Question: i am trying to fetch all uid from database and put in a loop to compare all uid Reservations with the reservations that i am making. the point is to compare all time and parking with the new one i am booking so there will no be conflict in reservation.
the firebase strcuture:

the code
'''
public class MainActivity5 extends AppCompatActivity {
private Button btnMove;
Button b;
RadioGroup radioGroup;
RadioButton selectedRadioButton;
FirebaseDatabase rootnode, rootnode2;
DatabaseReference reference, reference2;
ReservationClass reservationClass;
String str, TimeGroup;
FirebaseAuth auth;
String currentuser = FirebaseAuth.getInstance().getCurrentUser().getUid();
String allUsers = (String) FirebaseAuth.getInstance().getUid();
@Override
protected void onCreate(Bundle savedInstanceState) {
super.onCreate(savedInstanceState);
setContentView(R.layout.activity_main5);
btnMove = findViewById(R.id.ConfirmBooking);
radioGroup = (RadioGroup) findViewById(R.id.ParkingSpace);
TimeGroup = getIntent().getExtras().getString("Selected Time : ");
btnMove.setOnClickListener(new View.OnClickListener() {
@Override
public void onClick(View v) {
// moveToActivity6();
selectedRadioButton = (RadioButton) findViewById(radioGroup.getCheckedRadioButtonId());
//get RadioButton text
String parkingSpace = selectedRadioButton.getText().toString();
final String time3 = TimeGroup;
final String parking = parkingSpace;
String id = FirebaseAuth.getInstance().getCurrentUser().getUid();
/*Intent i = new Intent(MainActivity5.this, MainActivity6.class);
i.putExtra("Selected Parking space is: ", parkingSpace);
startActivity(i);*/
reference2 = FirebaseDatabase.getInstance().getReference("Reservation").child(id);
reference2.addListenerForSingleValueEvent(new ValueEventListener() {
@Override
public void onDataChange(@NonNull DataSnapshot snapshot) {
if (!snapshot.exists()) {
rootnode = FirebaseDatabase.getInstance();
reference = rootnode.getReference("Reservation");
ReservationClass reservationClass = new ReservationClass(time3, parking);
reference.child(currentuser).setValue(reservationClass);
Toast.makeText(MainActivity5.this, "Booking successful", Toast.LENGTH_SHORT).show();
Intent intent = new Intent(MainActivity5.this, MainActivity6.class);
startActivity(intent);
}
}
@Override
public void onCancelled(@NonNull DatabaseError error) {
}
});
/* final FirebaseDatabase database = FirebaseDatabase.getInstance();
final DatabaseReference myRef = database.getReference("Reservation");
myRef.addValueEventListener(new ValueEventListener() {
@Override
public void onDataChange(@NonNull DataSnapshot snapshot) {
if (snapshot.getValue() != null) {
for (DataSnapshot ds : snapshot.getChildren()) {
String uid = "" + snapshot.getValue();
String allUsers = uid;
}
}
}
@Override
public void onCancelled(@NonNull DatabaseError error) {
}
});*/
Query query = FirebaseDatabase.getInstance().getReference("Reservation").child(allUsers);
query.addListenerForSingleValueEvent(new ValueEventListener() {
@Override
public void onDataChange(@NonNull DataSnapshot snapshot) {
selectedRadioButton = (RadioButton) findViewById(radioGroup.getCheckedRadioButtonId());
final String parkingSpace = selectedRadioButton.getText().toString();
final String time1 = TimeGroup;
final String parking = parkingSpace;
final String id = FirebaseAuth.getInstance().getCurrentUser().getUid();
for (DataSnapshot snapShot : snapshot.getChildren()) {
//Toast.makeText(MainActivity5.this, time1, Toast.LENGTH_SHORT).show();
String type = snapshot.child("time").getValue().toString();
String type2 = snapshot.child("parking").getValue().toString();
if (type.equals(time1) && type2.equals(parking)) {
Toast.makeText(MainActivity5.this, allUsers, Toast.LENGTH_SHORT).show();
}
if (!type.equals(time1) || !type2.equals(parking)) {
Toast.makeText(MainActivity5.this, type, Toast.LENGTH_SHORT).show();
Toast.makeText(MainActivity5.this, type2, Toast.LENGTH_SHORT).show();
rootnode = FirebaseDatabase.getInstance();
reference = rootnode.getReference("Reservation");
ReservationClass reservationClass = new ReservationClass(time1, parking);
reference.child(id).setValue(reservationClass);
Intent intent = new Intent(MainActivity5.this, MainActivity6.class);
startActivity(intent);
}
}
}
@Override
public void onCancelled(@NonNull DatabaseError error) {
}
});
}
});
'''
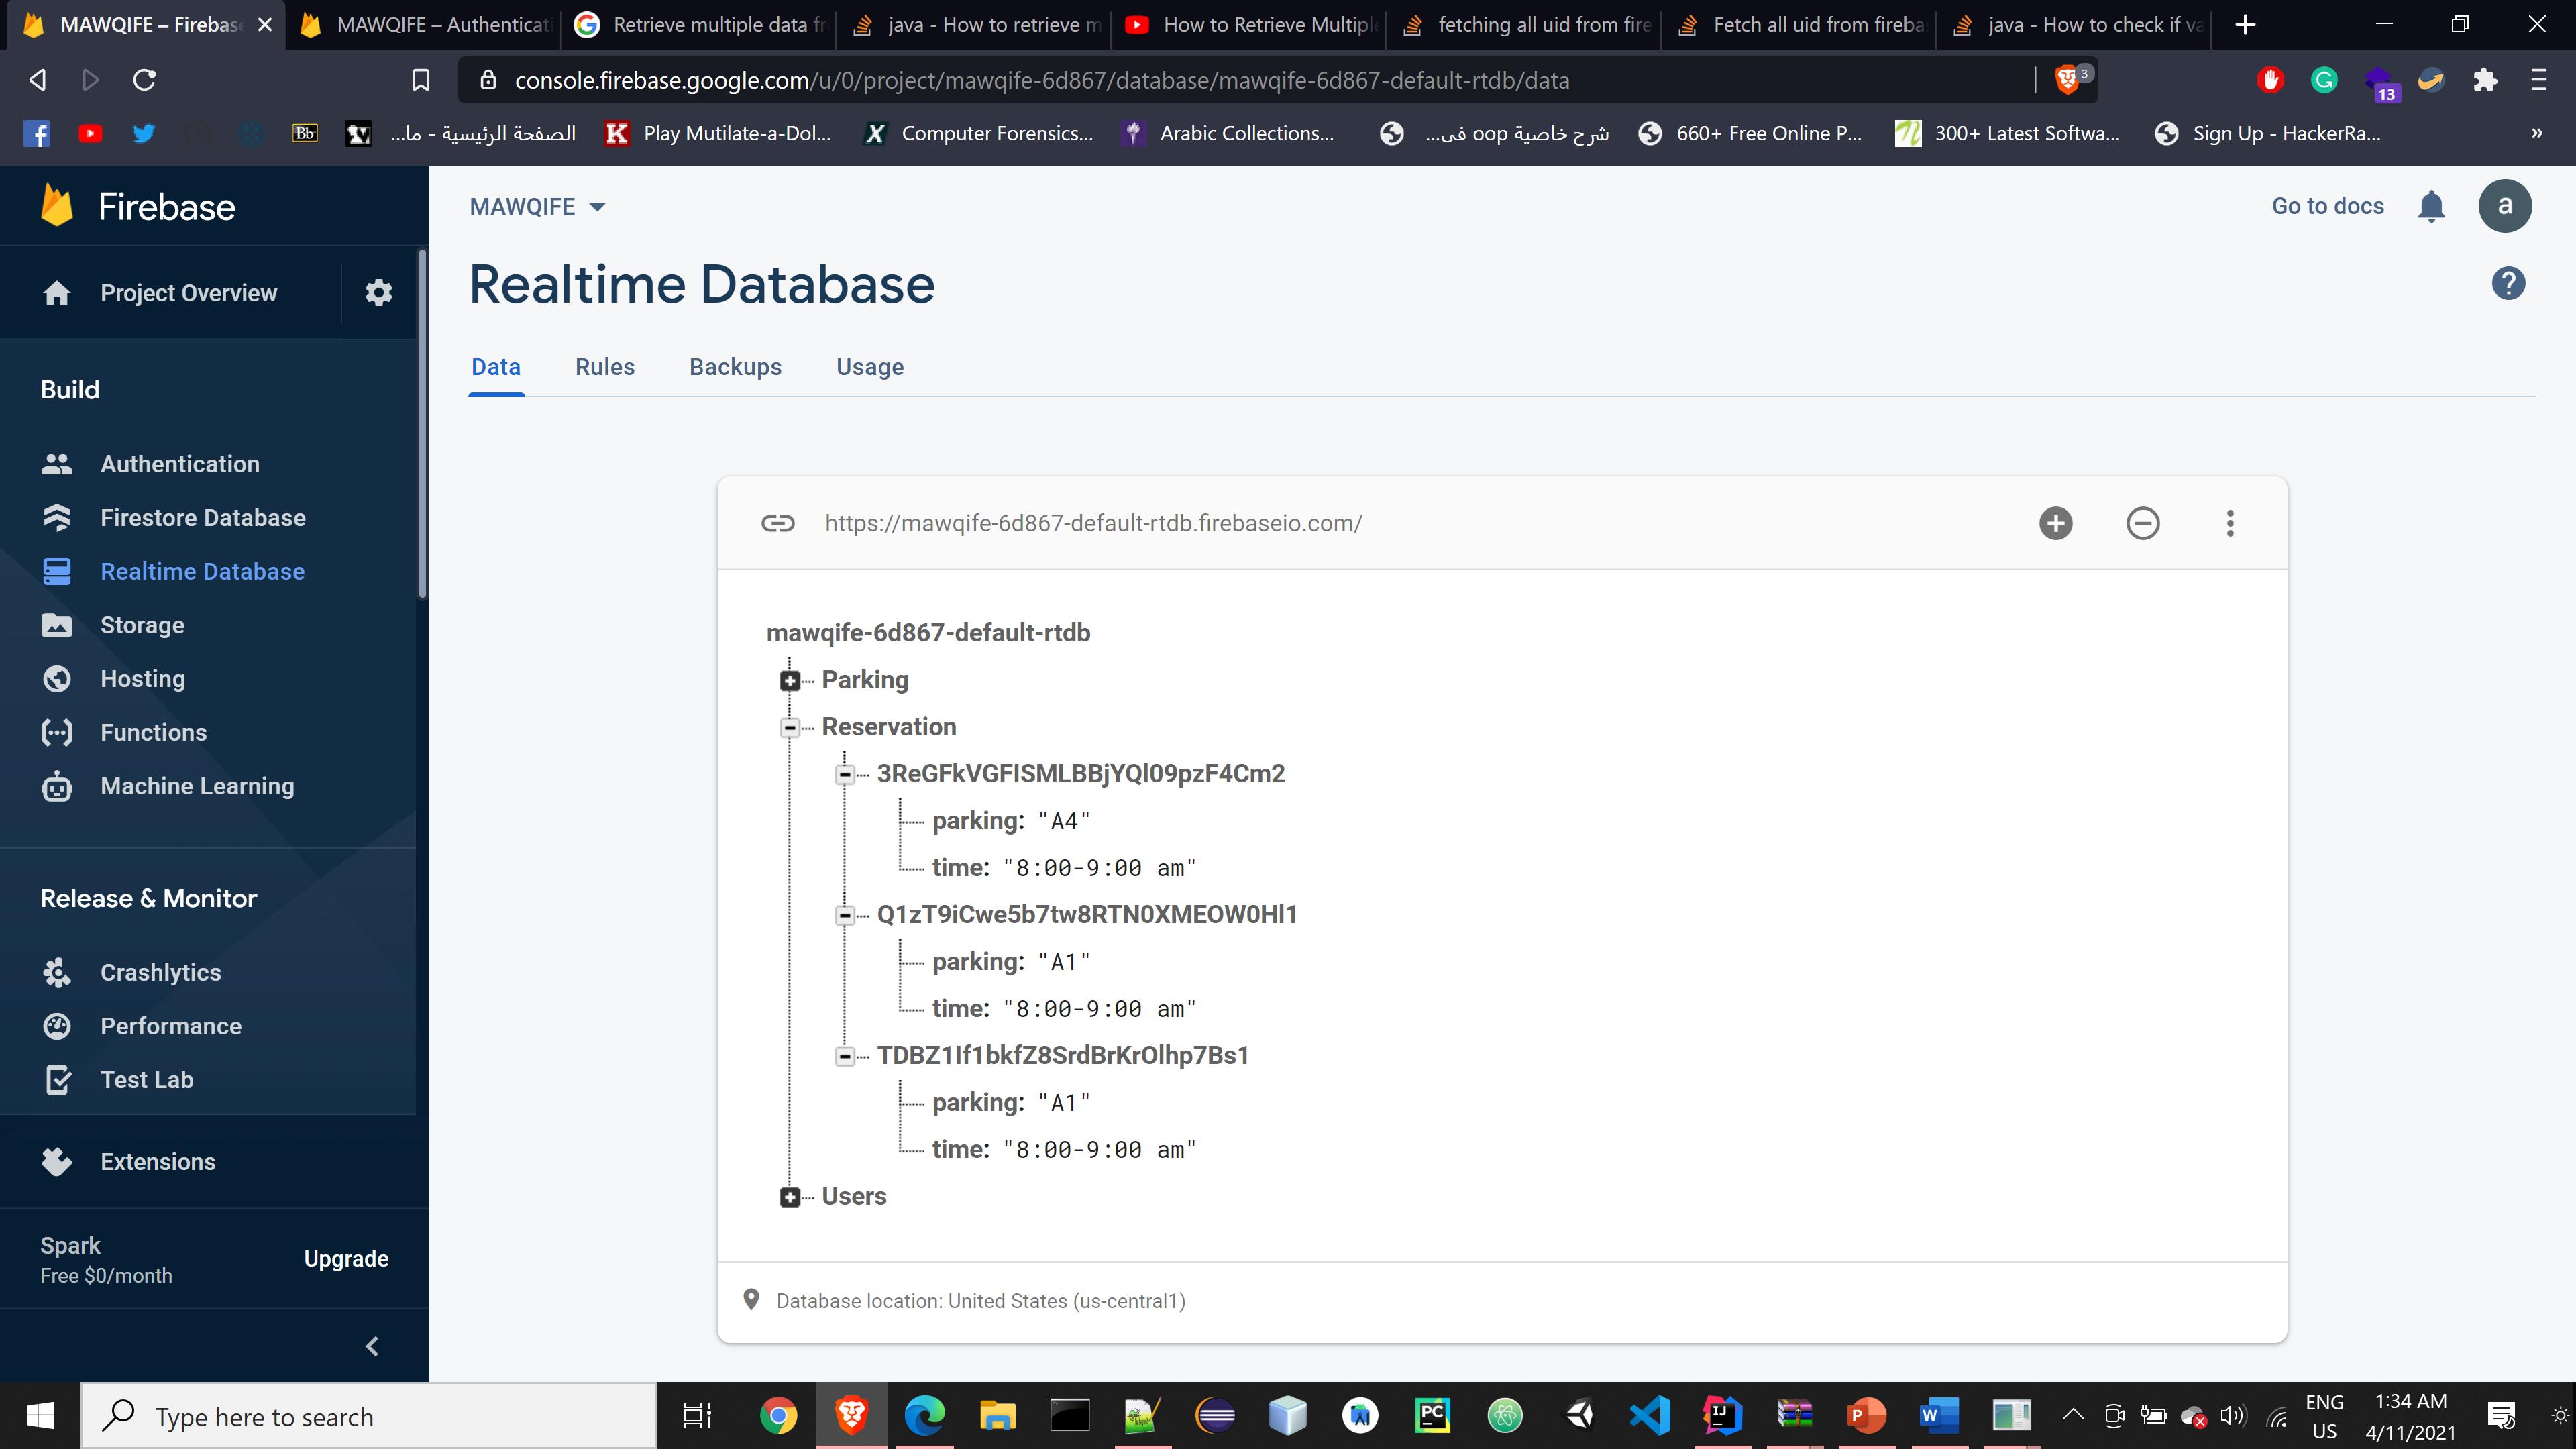
Answer: In your current data structure this requires that you load all reservations and check them individually, meaning the performance linearly depends on the number of reservations in the system.
I highly recommend modifying your (or creating a dedicated) data structure for this, which makes what you want a direct lookup.
'''
Reservations: {
"A1_0800-0900am": "Q1zT9iCw...OHI1",
"A4_0800-0900am": "3ReGkVGF...4Cm2",
}
'''
So the keys here are based on the parking spot and time slot, each combination mapping to a idempotent, unique key.
With the above data structure it becomes impossible to add the new reservation for:
'''
"A1_0800-0900am": "TDBZigbk...7Bs1",
'''
As a reservation for that key already exists.
In fact, it is easy to enforce that existing reservations can't be overwritten in security rules with:
'''
".write": "!data.exists()"
'''